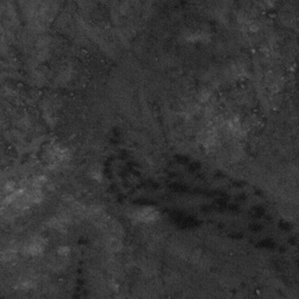
Label: frost